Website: walmart
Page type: address-validator
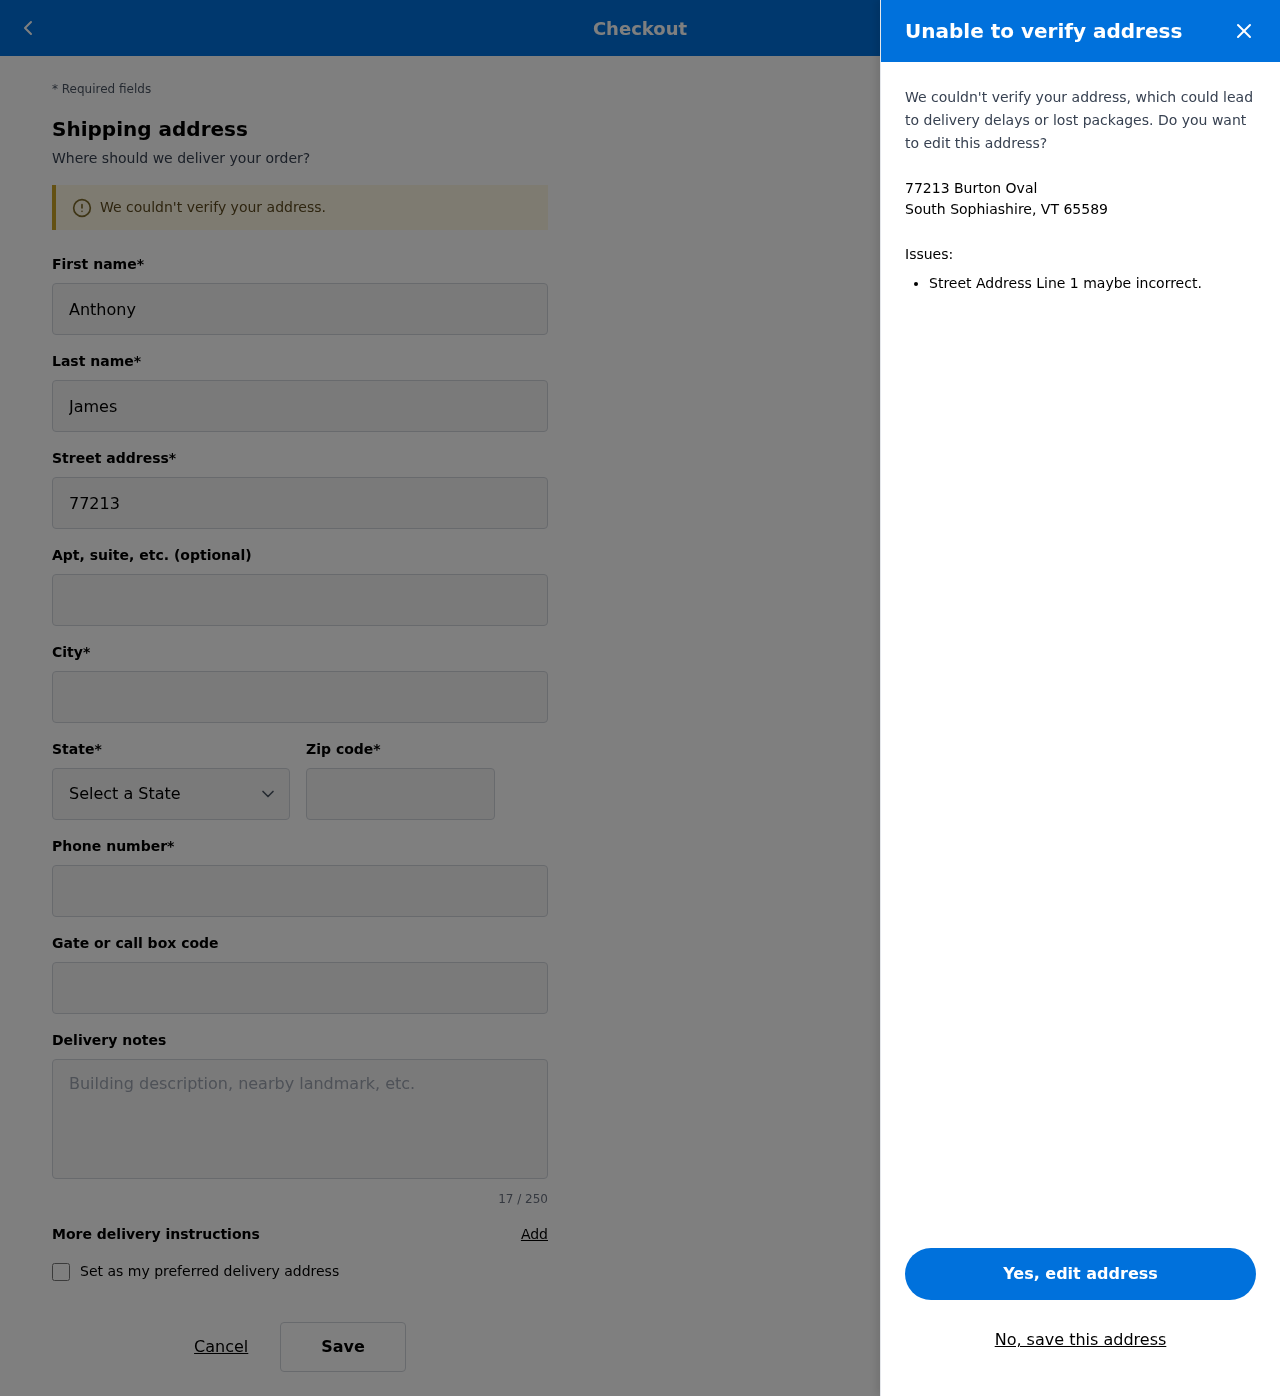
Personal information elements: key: PII_CITY_STATE_ZIP
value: South Sophiashire, VT 65589
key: PII_DELIVERY_INSTRUCTIONS
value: Call upon arrival
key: PII_STATE_ABBR
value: VT
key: PII_STREET
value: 77213 Burton Oval
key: PII_FIRSTNAME
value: Anthony
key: PII_LASTNAME
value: James
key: PII_CITY
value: South Sophiashire
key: PII_POSTCODE
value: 65589
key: PII_PHONE
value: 5575631080
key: PII_SECURITY_CODE
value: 14036